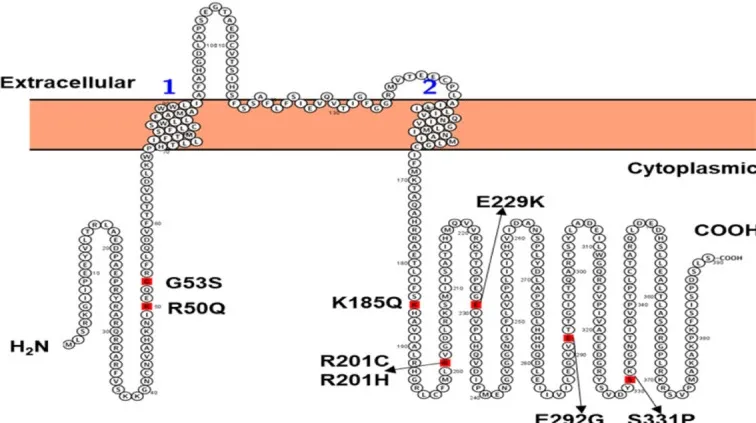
KCNJ11 mutations in the Kir6.2 protein. Identified in 27 Vietnamese patients with NDM. TMD, transmembrane domain.
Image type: chart (chart)